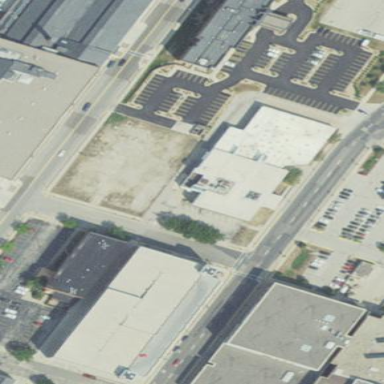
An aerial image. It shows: Building.